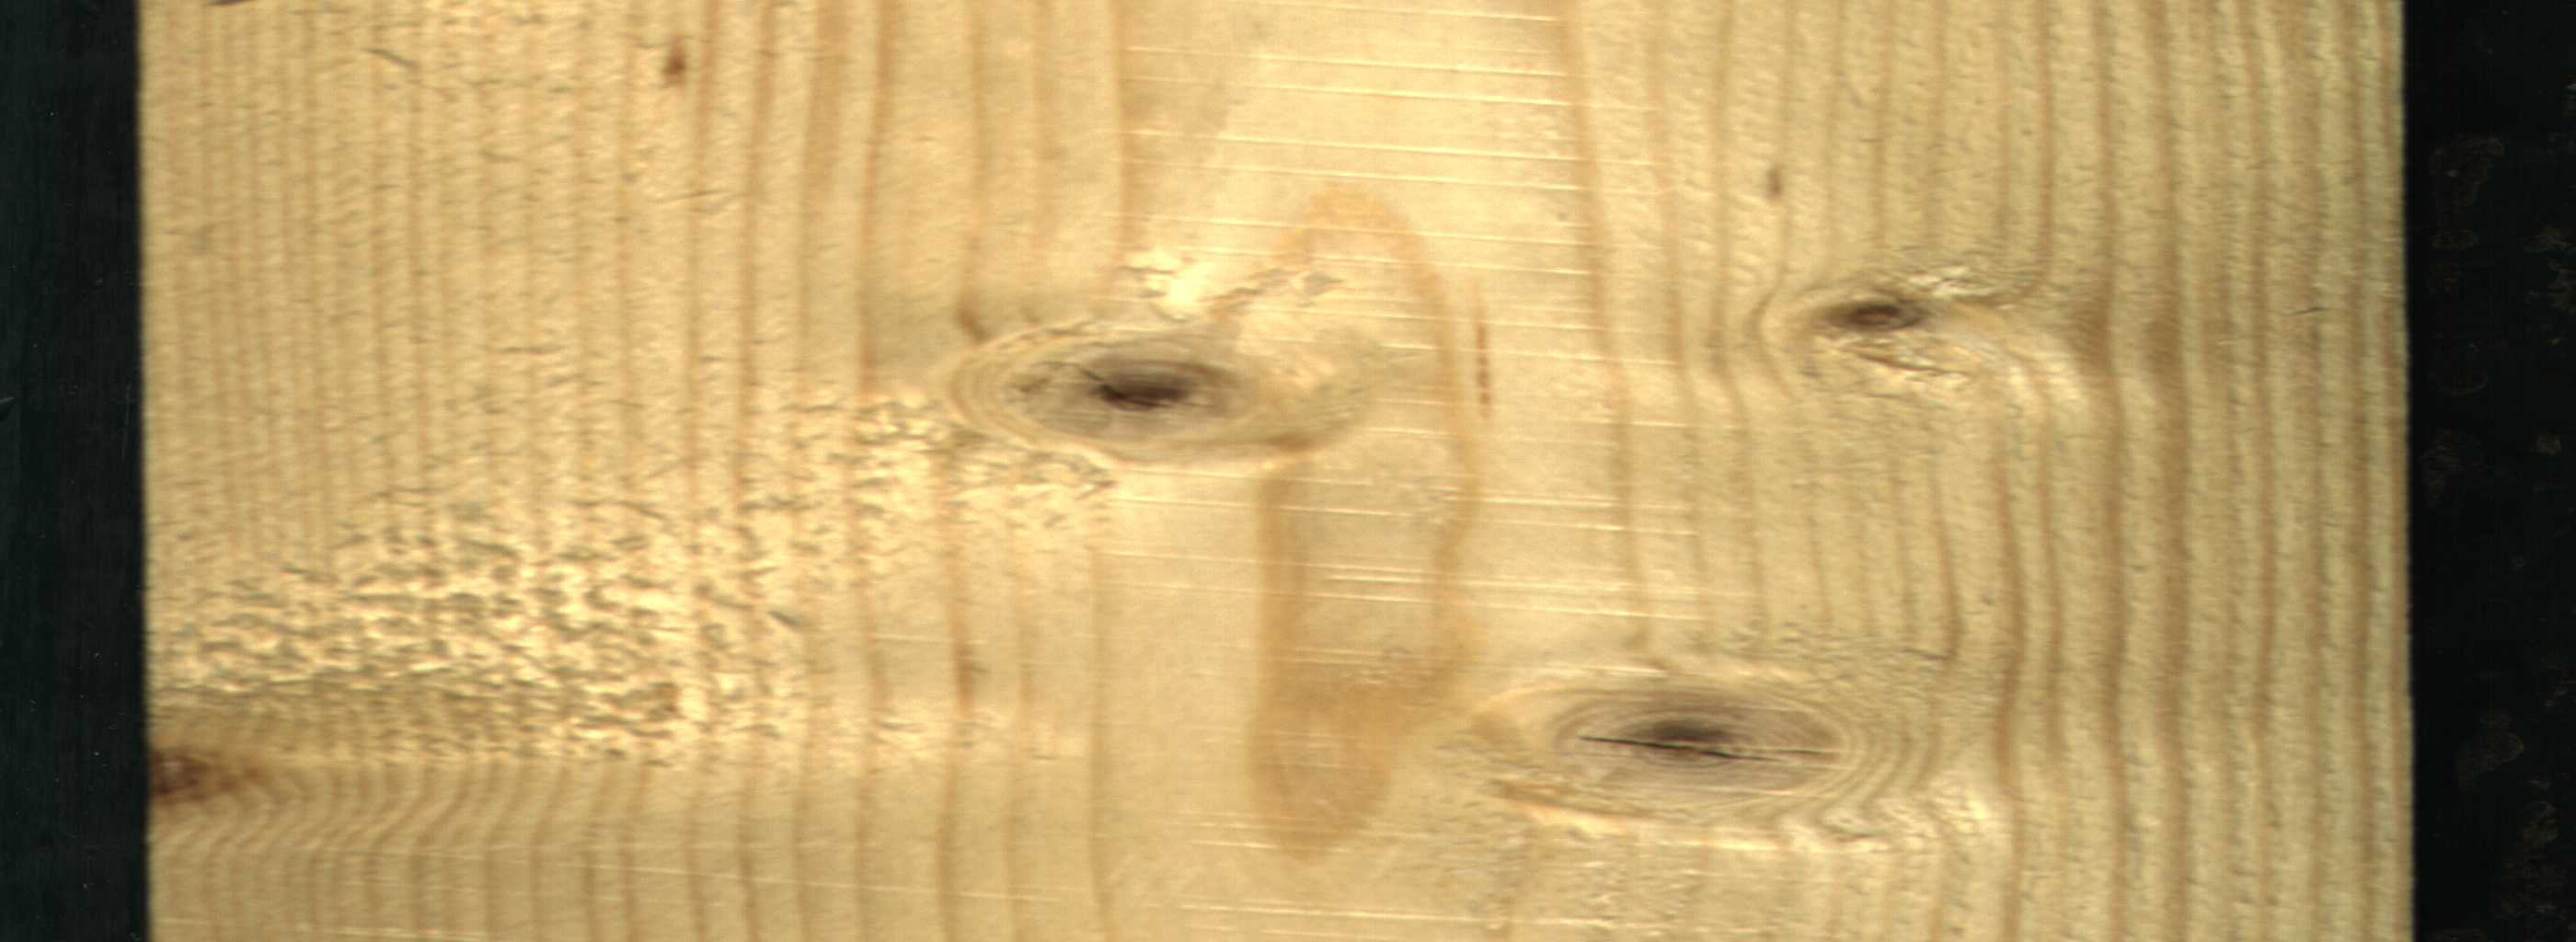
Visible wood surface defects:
knot_with_crack
Live_Knot
Live_Knot